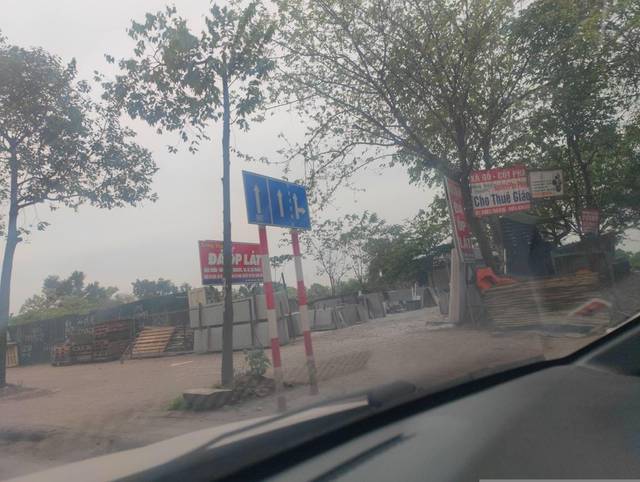
Region: Vietnam
Coordinates: 20.991, 105.784